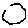
Label: hexagon